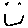
Label: smiley face